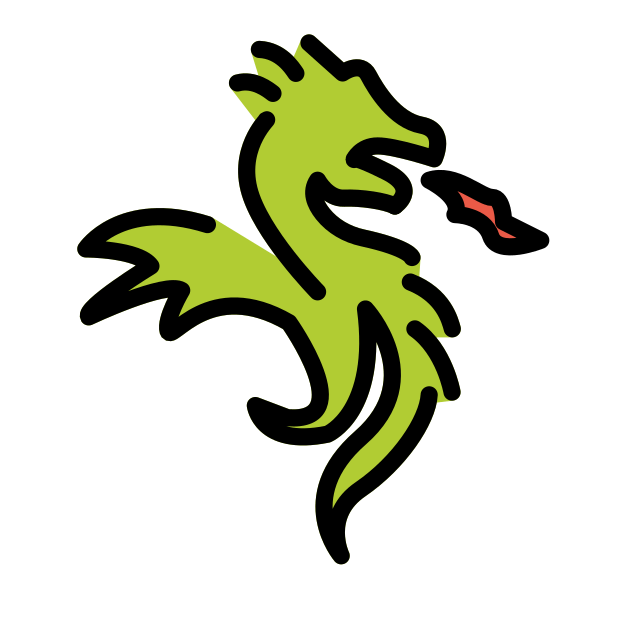
dragon